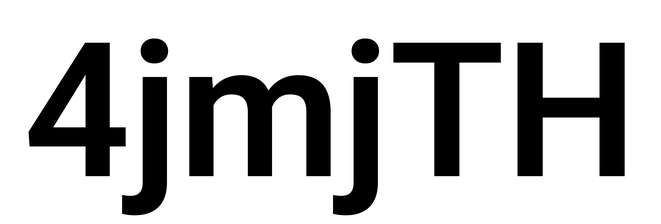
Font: Roboto_SemiBold